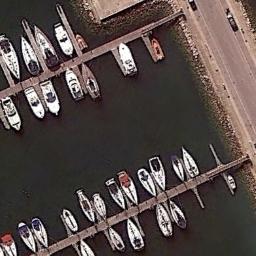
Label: harbor